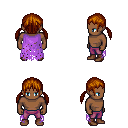
a pixel art fantasy rpg character, male body template, human, dark skin, maroon tattered cape, magenta pants, brunette twin-tailed hairstyle, brown shoes, four views (front, back, left, right), 2x2 character sprite sheet, small pixel art, hard edges, no anti-aliasing